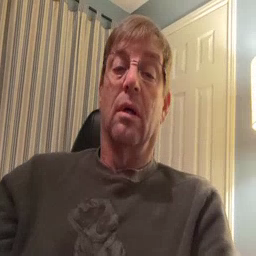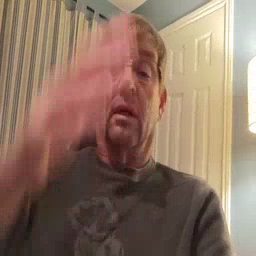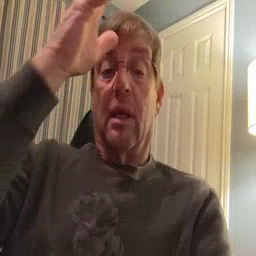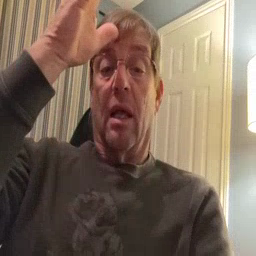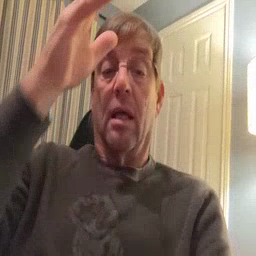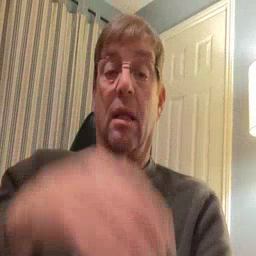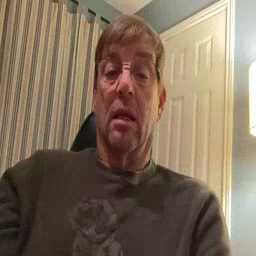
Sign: dad